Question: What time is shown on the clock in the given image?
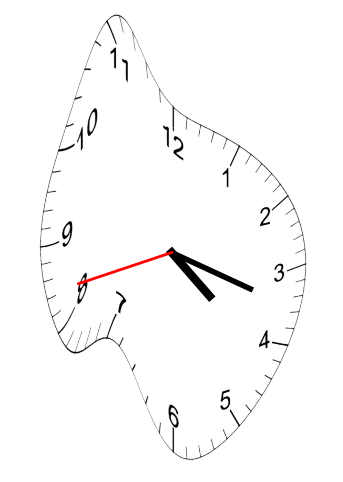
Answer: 04:17:42